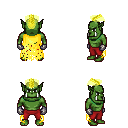
a pixel art fantasy rpg character, male body template, orc, green skin, yellow tattered cape, red pants, gold short mohawk hairstyle, metal gloves, four views (front, back, left, right), 2x2 character sprite sheet, small pixel art, hard edges, no anti-aliasing